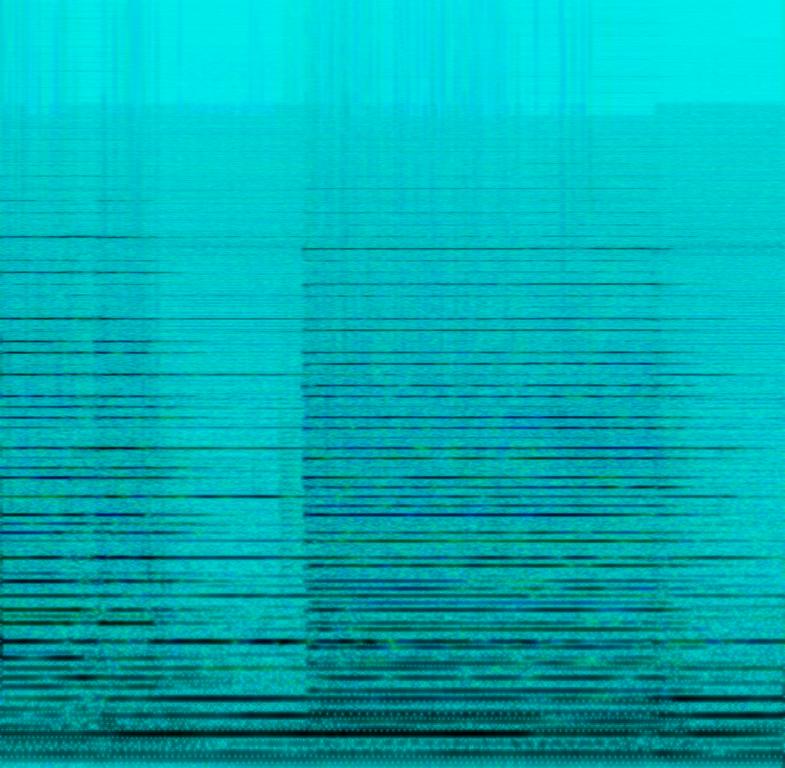
This clip features an organ being played in an operatic style. The sound is haunting and emotional. It's played live in a room, and the quality of the audio in the recording is poor. We hear the acoustics of the room which heavily echo.